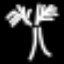
Label: palm tree